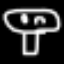
Label: mushroom